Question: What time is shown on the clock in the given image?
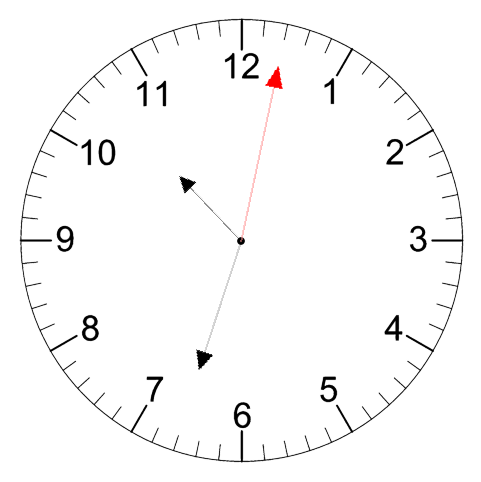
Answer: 10:33:02